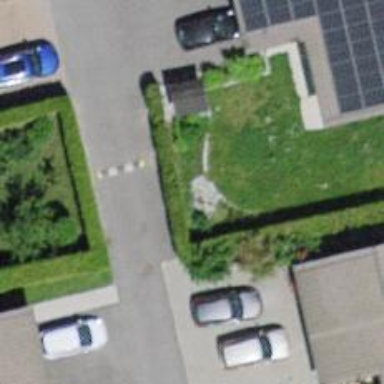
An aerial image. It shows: Hedge acting as barrier.